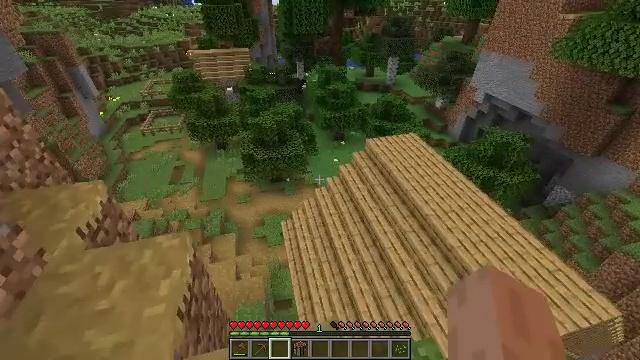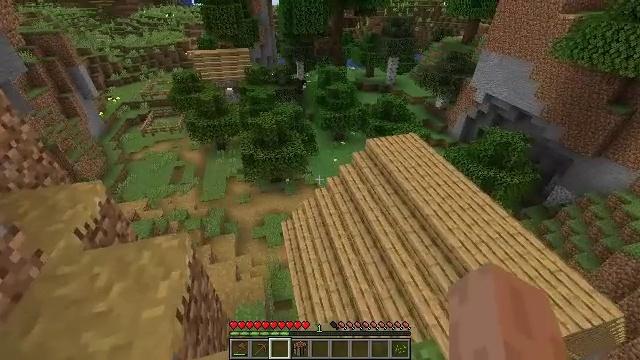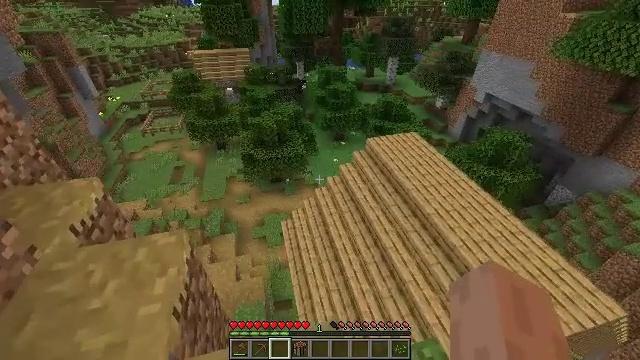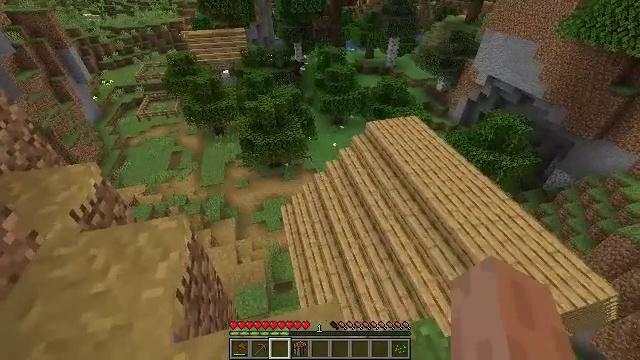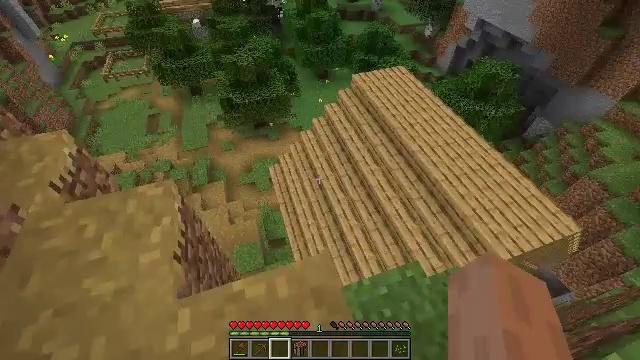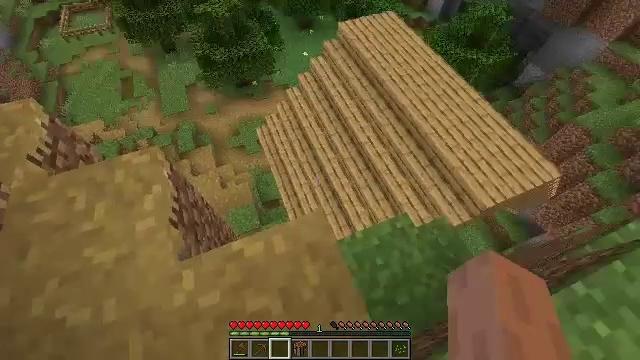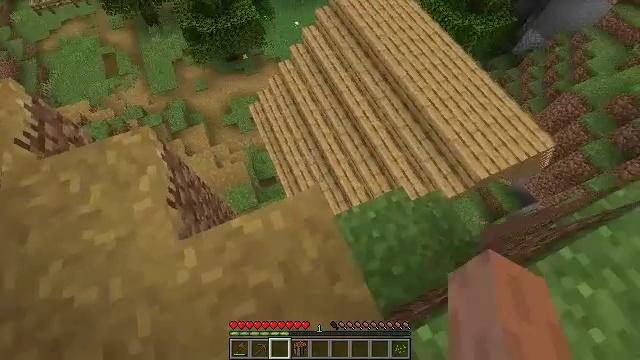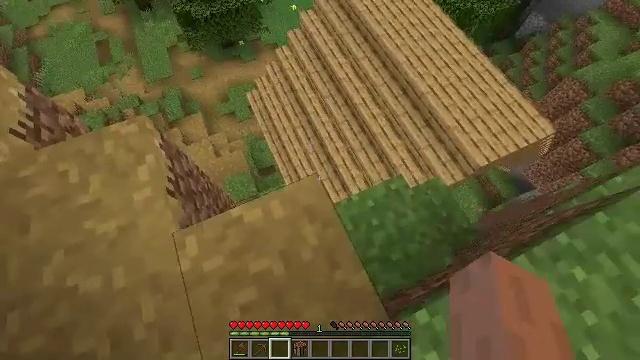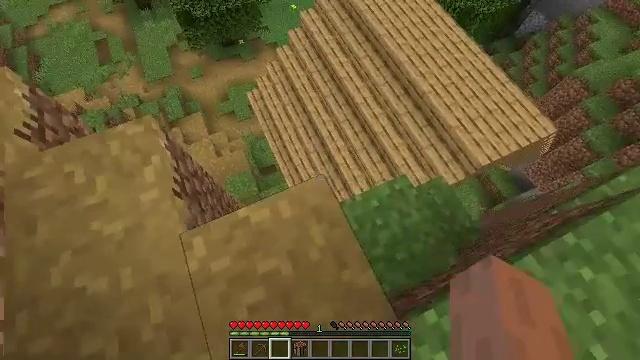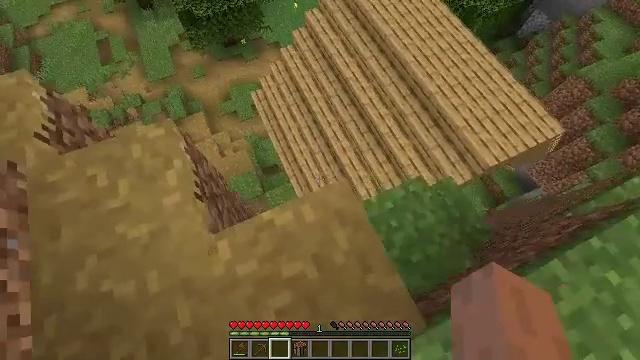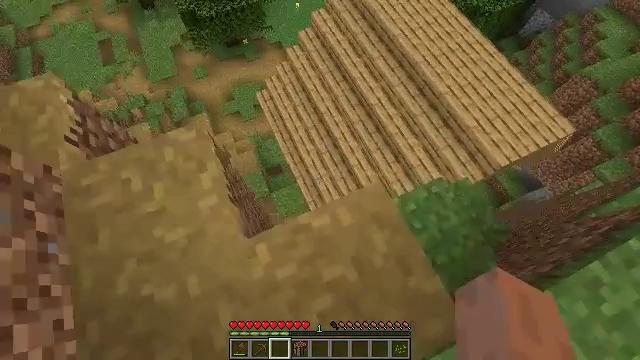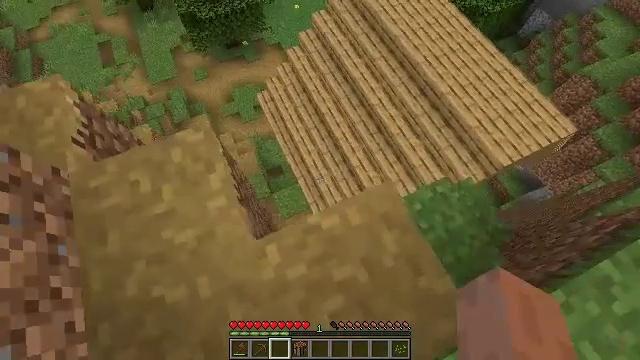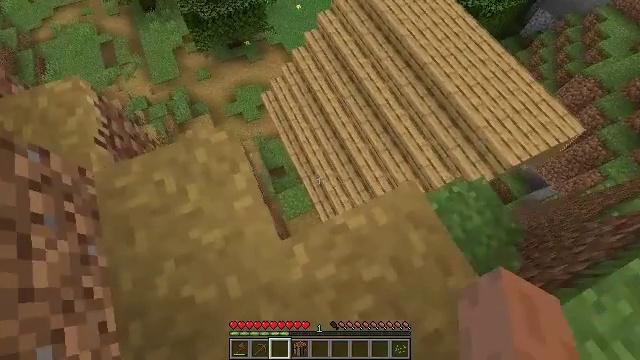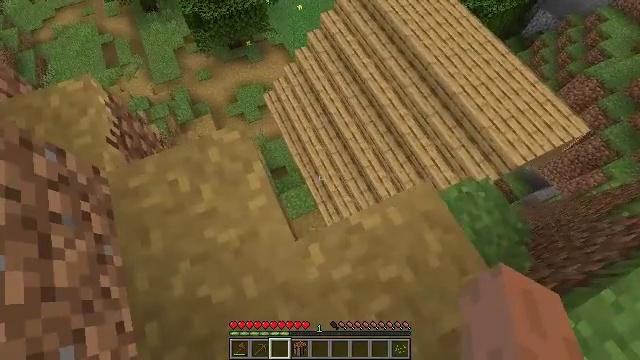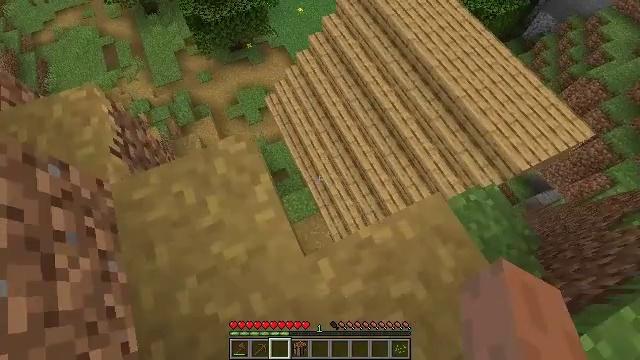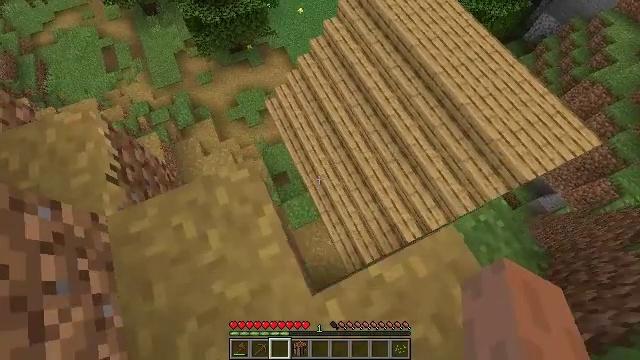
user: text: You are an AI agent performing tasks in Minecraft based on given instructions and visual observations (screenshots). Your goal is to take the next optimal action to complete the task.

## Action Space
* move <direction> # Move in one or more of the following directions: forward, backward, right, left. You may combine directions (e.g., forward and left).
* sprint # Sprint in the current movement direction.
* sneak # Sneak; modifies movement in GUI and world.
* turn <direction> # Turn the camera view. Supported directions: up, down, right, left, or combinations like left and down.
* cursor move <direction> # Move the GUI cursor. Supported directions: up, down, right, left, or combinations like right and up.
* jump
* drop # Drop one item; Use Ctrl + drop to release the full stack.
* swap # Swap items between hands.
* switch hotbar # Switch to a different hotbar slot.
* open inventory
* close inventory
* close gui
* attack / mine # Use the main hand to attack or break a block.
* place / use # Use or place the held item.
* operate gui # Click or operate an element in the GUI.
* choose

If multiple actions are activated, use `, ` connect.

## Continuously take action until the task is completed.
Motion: motion action
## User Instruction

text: Remove a mutton from the inventory.
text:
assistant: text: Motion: no_op
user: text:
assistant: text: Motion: no_op
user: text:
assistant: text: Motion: turn down
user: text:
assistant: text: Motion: turn right and down
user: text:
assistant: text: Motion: turn right and down
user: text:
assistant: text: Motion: turn right and down
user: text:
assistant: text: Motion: turn down
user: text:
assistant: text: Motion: move left
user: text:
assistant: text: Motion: move left
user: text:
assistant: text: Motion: move left
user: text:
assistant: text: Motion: move left
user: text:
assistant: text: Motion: no_op
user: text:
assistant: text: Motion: move forward
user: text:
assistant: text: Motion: move forward
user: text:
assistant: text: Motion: move forward
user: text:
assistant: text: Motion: move forward
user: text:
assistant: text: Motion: no_op
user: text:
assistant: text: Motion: no_op
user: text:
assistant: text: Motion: no_op
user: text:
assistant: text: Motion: no_op
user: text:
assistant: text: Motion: no_op
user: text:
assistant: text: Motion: move right
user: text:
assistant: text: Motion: move back and move right
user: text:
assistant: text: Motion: move back and move right
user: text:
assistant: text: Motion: move back and move right
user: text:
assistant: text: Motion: move back and move right
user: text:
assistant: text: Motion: move back and move right
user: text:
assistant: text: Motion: move back and move right
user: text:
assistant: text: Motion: move back and move right
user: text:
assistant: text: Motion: move right